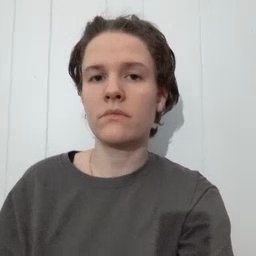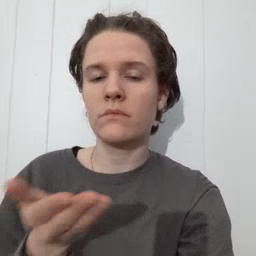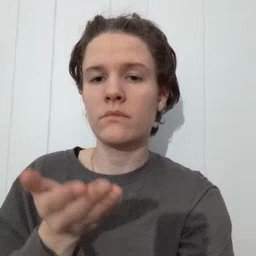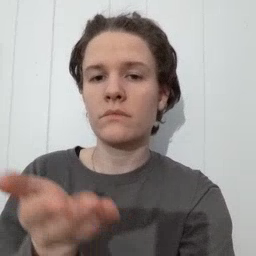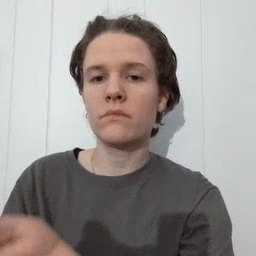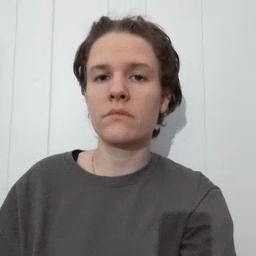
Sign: boat